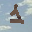
Label: 1